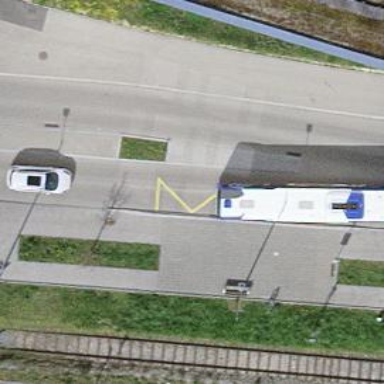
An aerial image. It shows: Bus stop along the road.